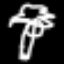
Label: palm tree